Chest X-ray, AP view. Patient: 67 years old, sex F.
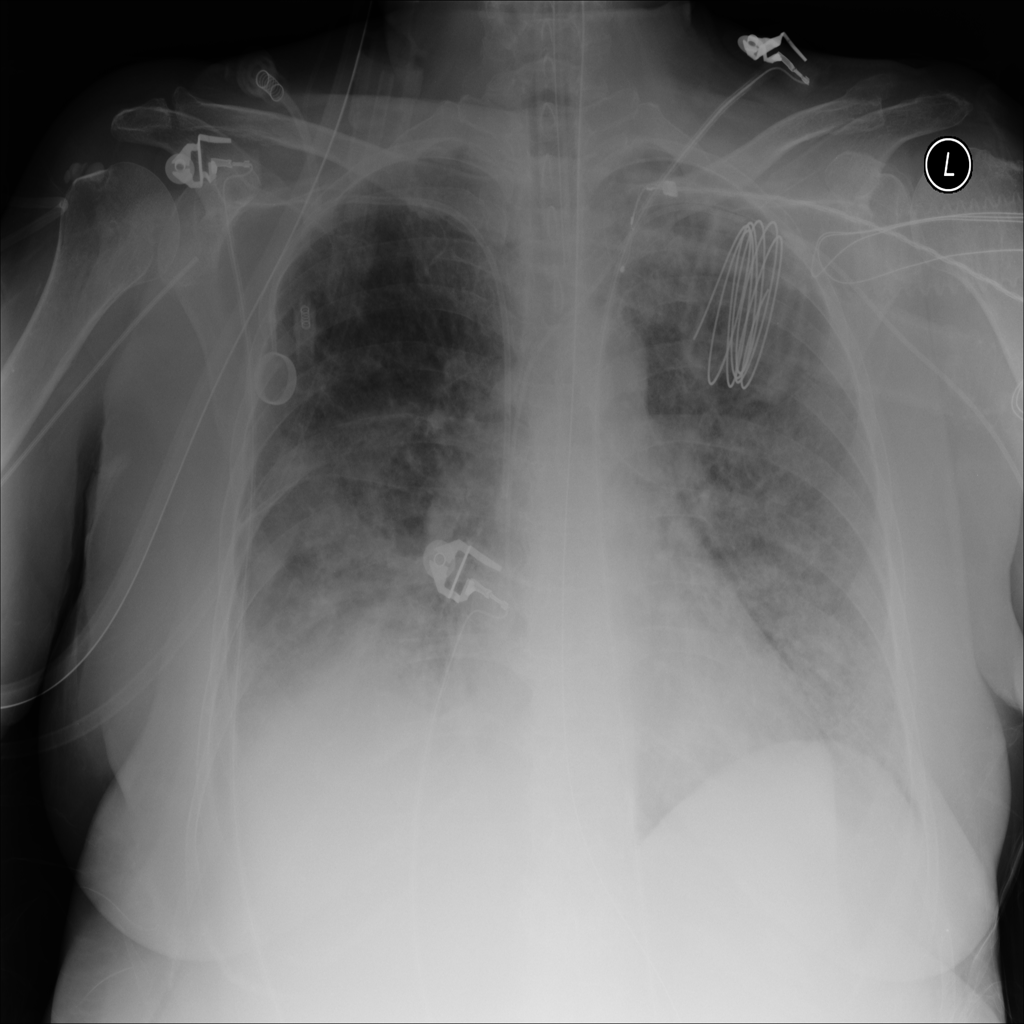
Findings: No Finding